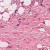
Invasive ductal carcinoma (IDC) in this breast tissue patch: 1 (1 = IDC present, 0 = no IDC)